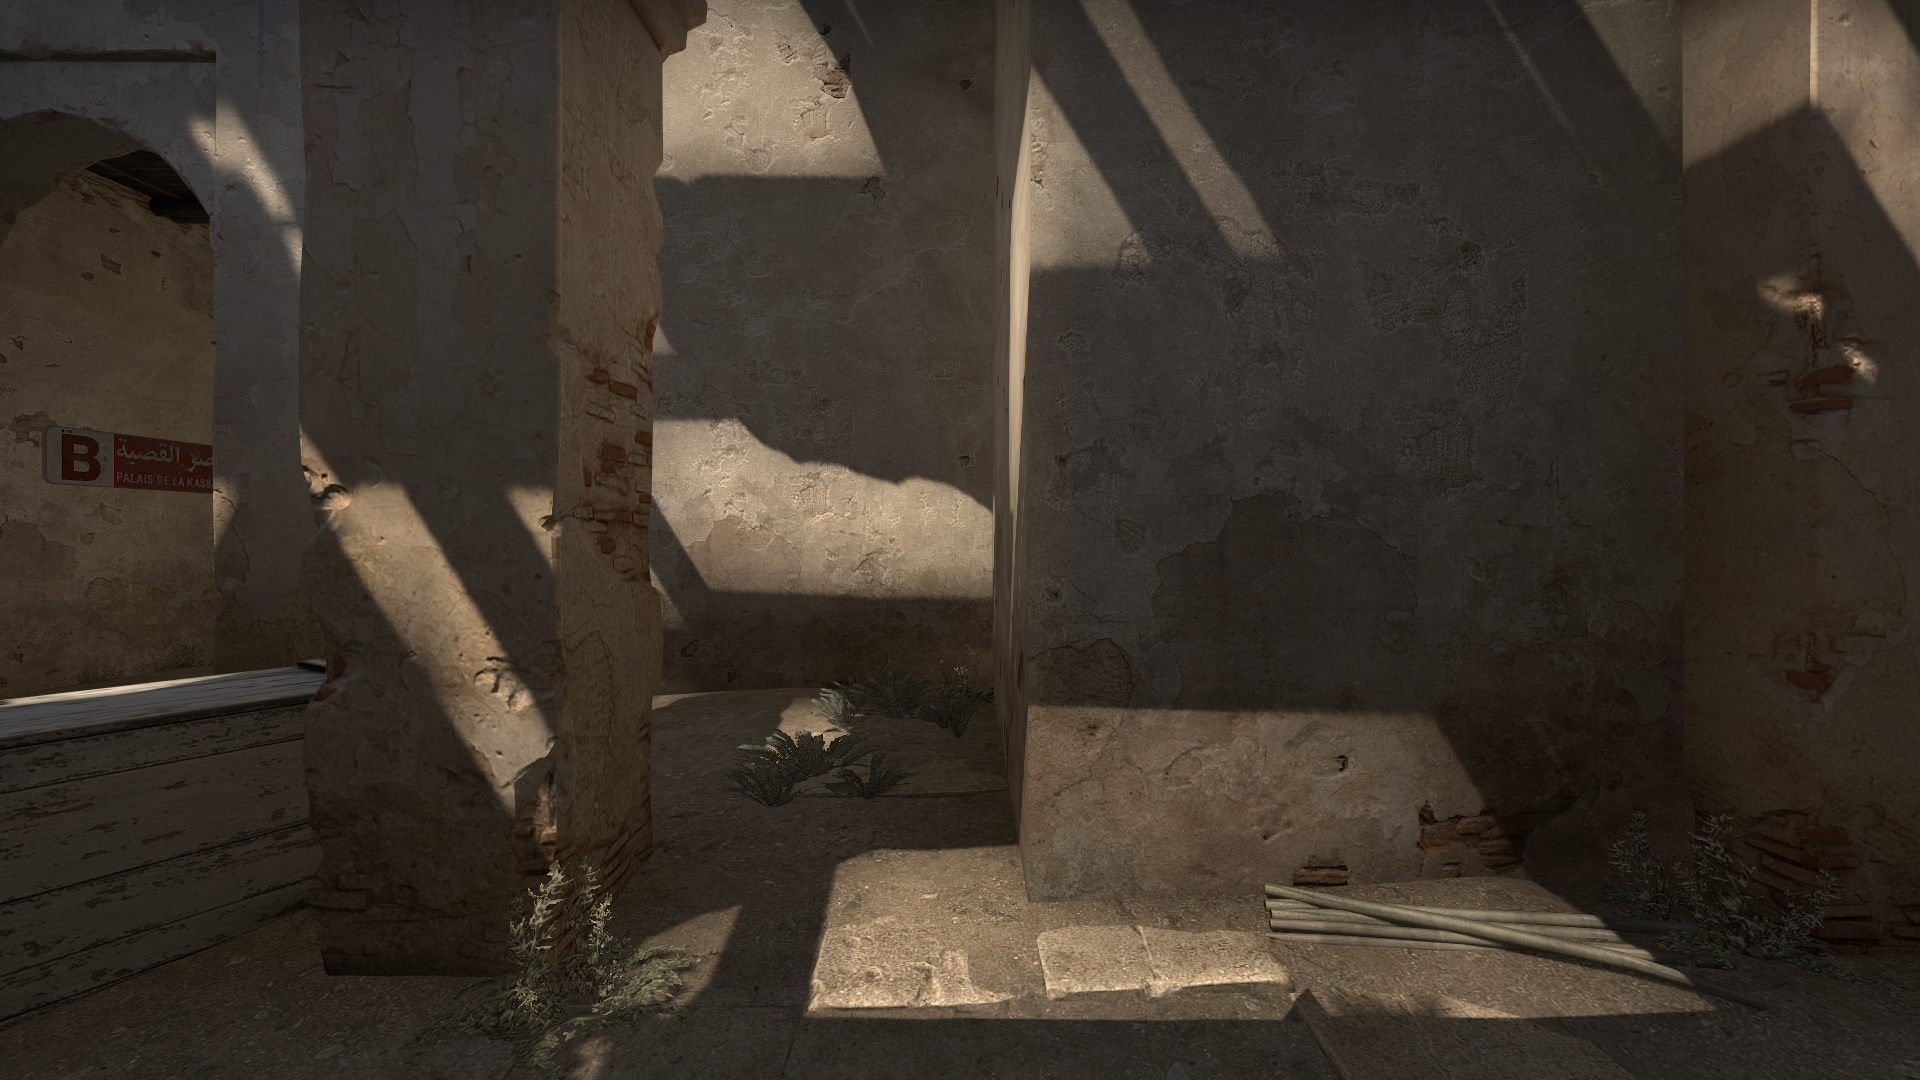
Map: de_dust2